Field crop: maize
Growth stage: 1
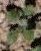
Species: chenopodium